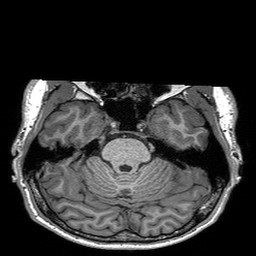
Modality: T1w
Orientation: coronal
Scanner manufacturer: siemens
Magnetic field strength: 3 T
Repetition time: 2.3 s